Question:
So here's my problem, I'm attempting to align the two green images relative to the superview, so that they retain the same position on all the possible iPhone screen sizes, but I noticed that when i pin trailing, leading, bottom and top edges of both to the superview, the left image appears correctly but the right image appears squashed on iPhones with smaller widths (e.g 5, 4S, 5S).
I can only assume that the constraints of the left image are inevitably affecting the constraints of the one on the right. Although I'm not too new to auto layouts, I've never had to deal with a situation of this nature before, What changes do I need to make to ensure that the images appear like this on all screens, especially ones with smaller widths.
PS: Reducing the actual sizes of both images didn't solve the issue either.
Thanks.
UPDATE: I would like the space between the images to shrink/grow according to the screen size. The space between them isn't my goal, my goal is getting the images to appear trailing and leading the superview as shown in the screenshot, not necessarily relative to each other.
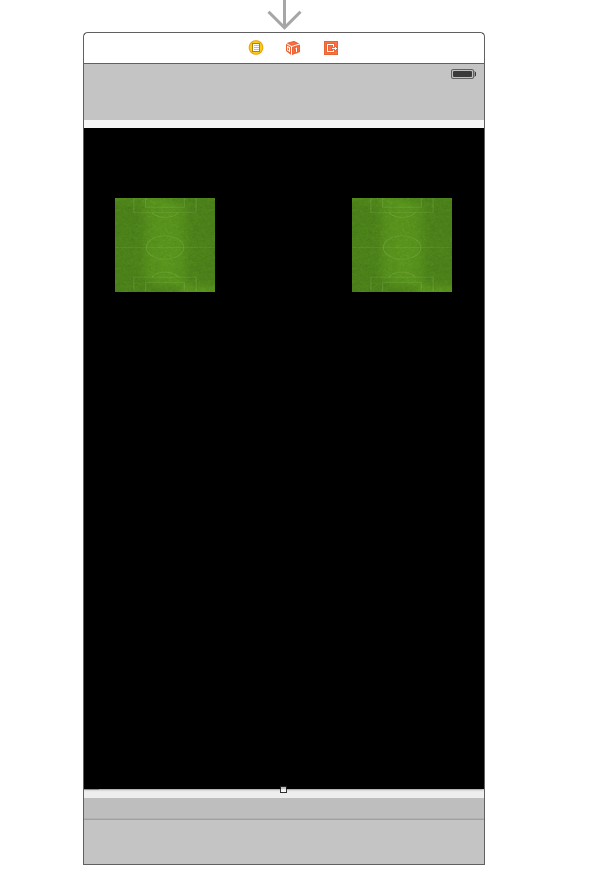
Answer: I haven't tried this, but what I would do is:
Left image:
1. Pin the "left" and "top" edges to the superview.
2. Pin the width and height
Right image:
1. Pin the "right" and "top" edges to the superview
2. Pin the width and height
Don't pin the two images to each other. Also, don't pin the right image's left edge or the left image's right edge. There's no reason to pin the bottom edge either because you can fix the height (assuming you want the size of the images to remain fixed).